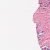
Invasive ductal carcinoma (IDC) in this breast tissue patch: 1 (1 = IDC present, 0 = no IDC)